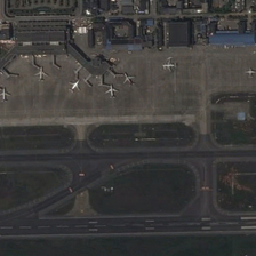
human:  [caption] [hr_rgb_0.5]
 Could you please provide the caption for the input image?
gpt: several aeroplanes are on the parking apron

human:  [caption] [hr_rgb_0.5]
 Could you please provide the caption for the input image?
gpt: several aeroplanes are on the parking apron  which is located between terminal building and weblike flight paths .

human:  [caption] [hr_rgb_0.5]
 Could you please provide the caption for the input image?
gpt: a passenger termial building near some buildings is alongside two runways .

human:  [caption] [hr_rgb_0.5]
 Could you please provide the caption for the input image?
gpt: the black airport next to a black flight strip .

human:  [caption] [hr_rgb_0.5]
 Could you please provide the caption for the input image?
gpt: several planes are sparsely parked near some buildings and runways .